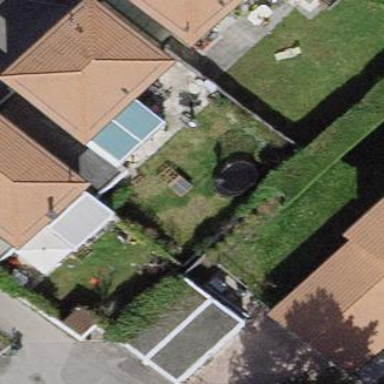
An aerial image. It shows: Garden enclosed by fence.